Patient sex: F
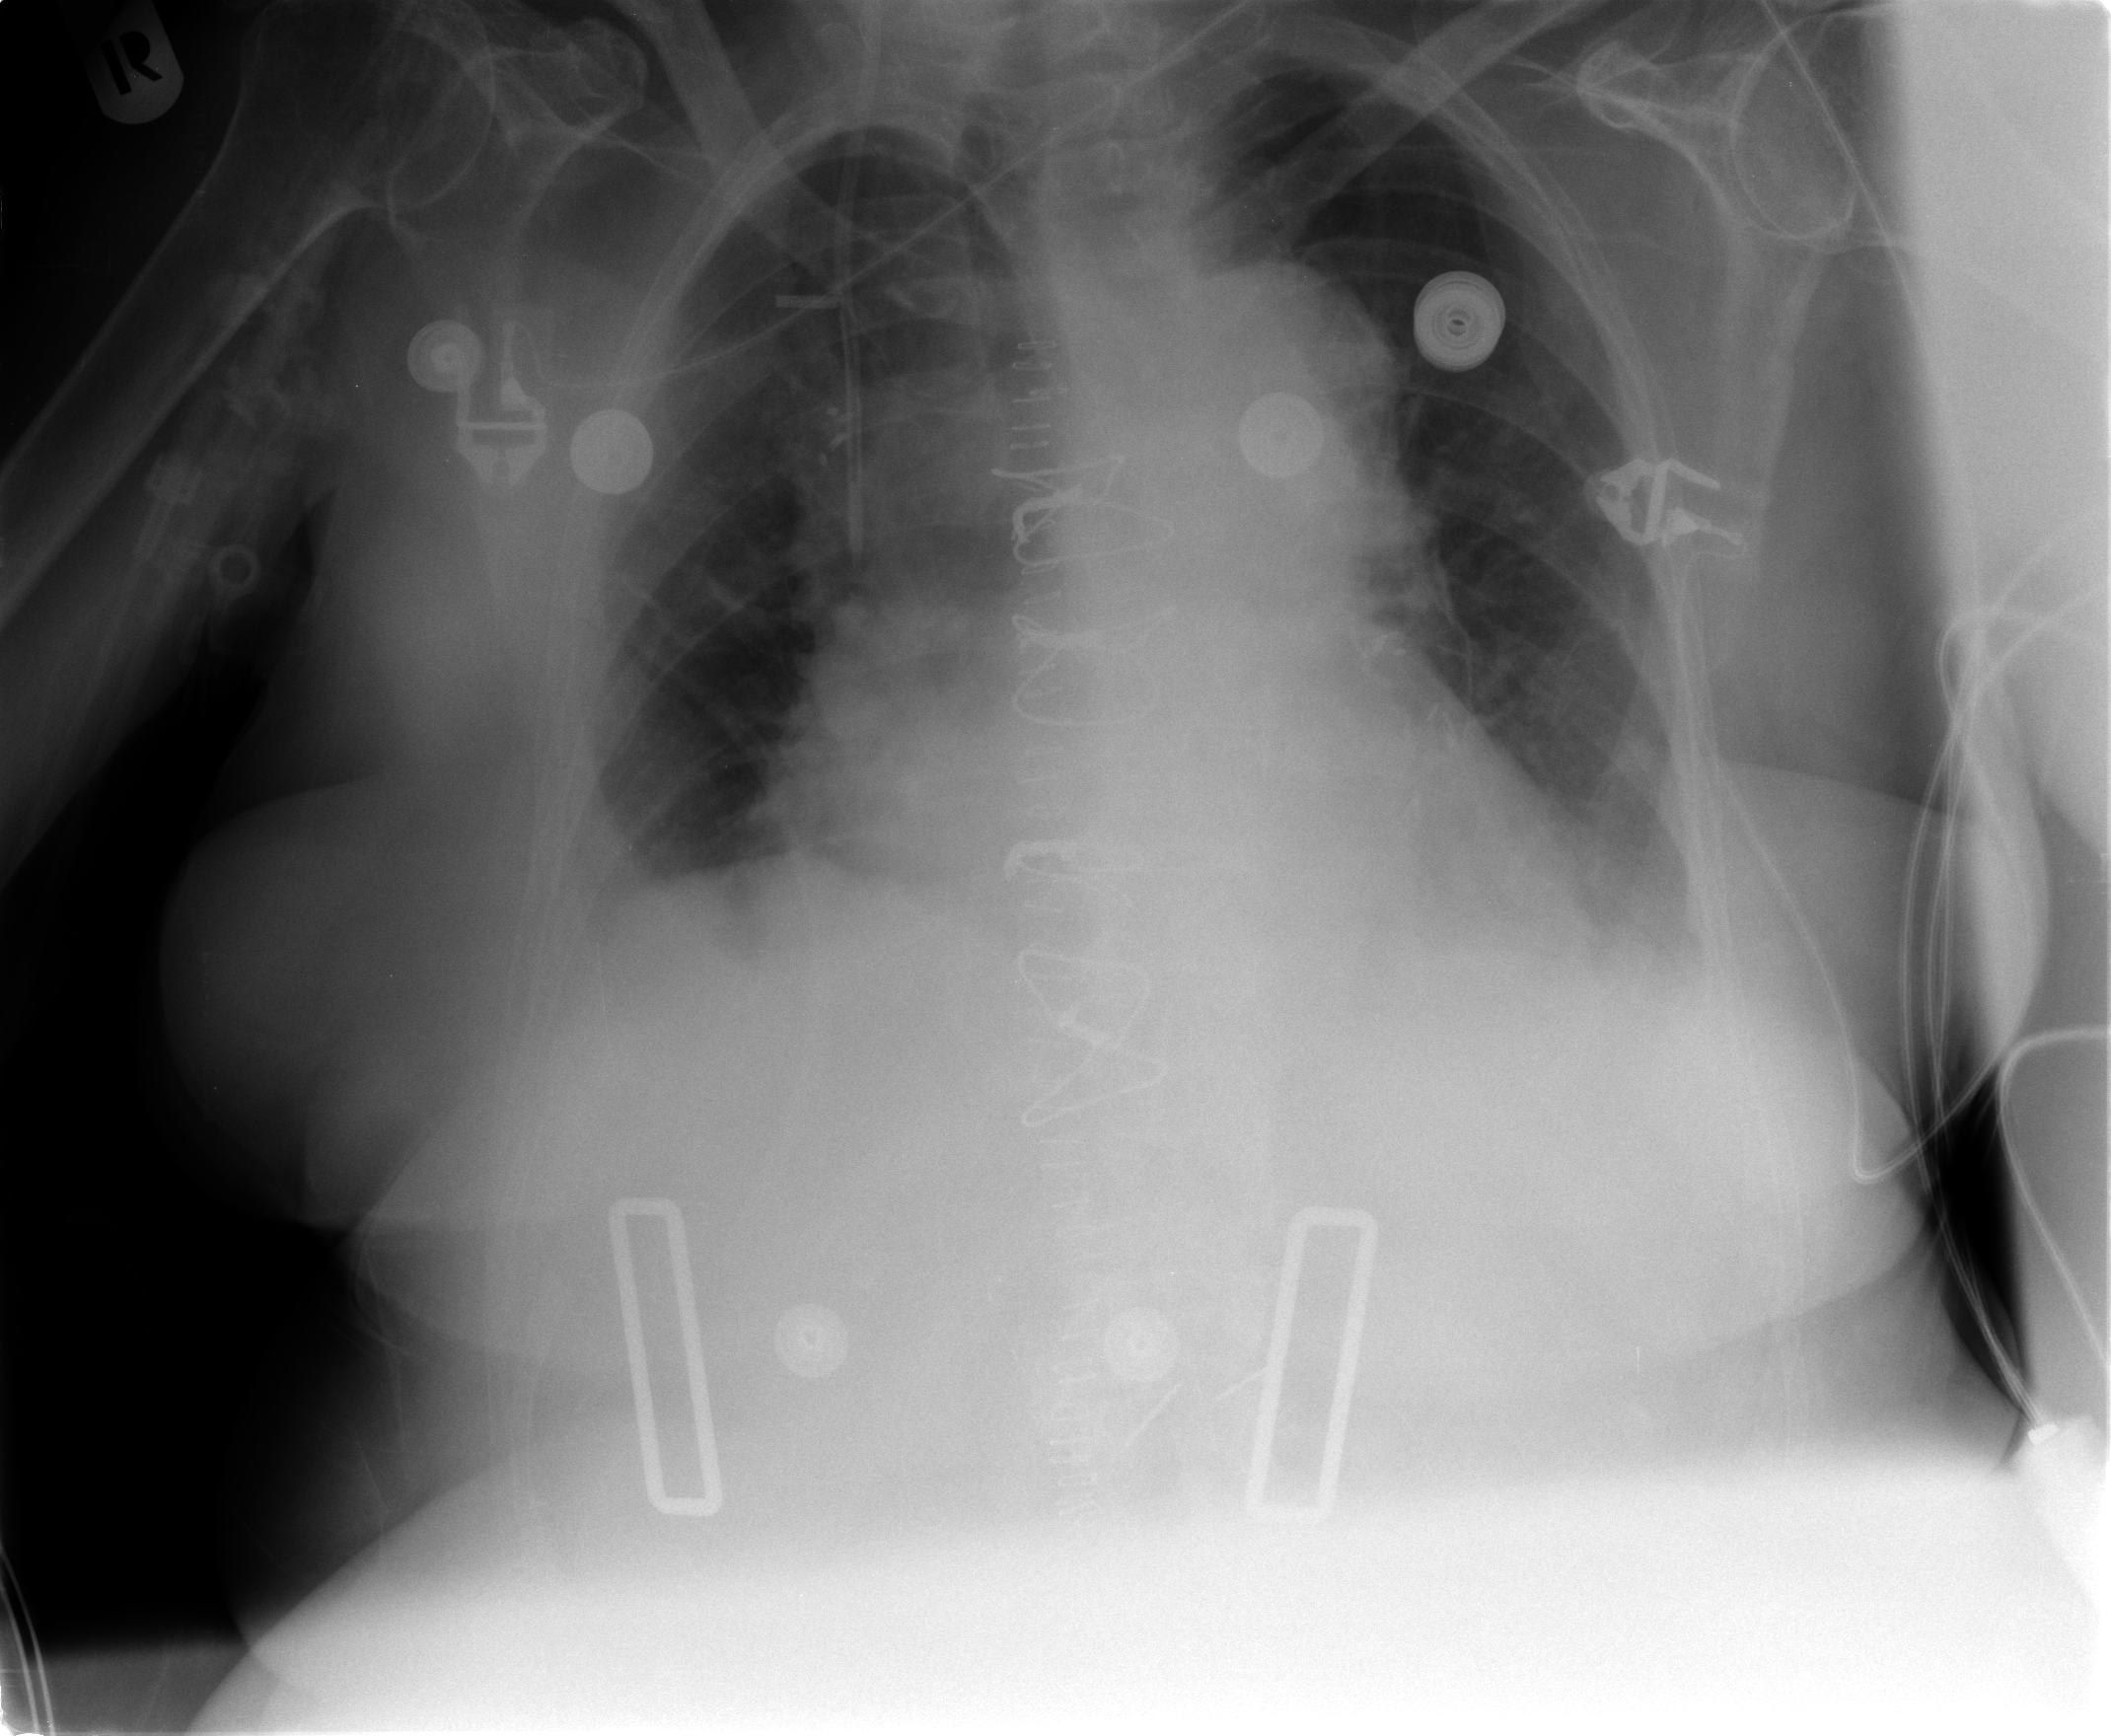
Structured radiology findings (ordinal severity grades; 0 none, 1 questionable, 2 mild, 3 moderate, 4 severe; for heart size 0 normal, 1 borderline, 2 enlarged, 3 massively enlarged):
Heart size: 2
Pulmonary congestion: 2
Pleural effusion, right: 2
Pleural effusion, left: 2
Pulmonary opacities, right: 0
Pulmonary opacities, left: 0
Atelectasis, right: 2
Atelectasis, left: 2